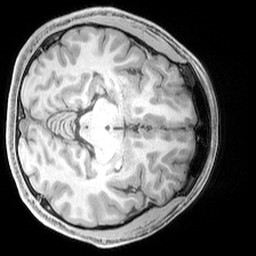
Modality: T1w
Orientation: axial
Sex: male
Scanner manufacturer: siemens
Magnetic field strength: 3 T
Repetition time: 2.3 s
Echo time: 0.00226 s